Question: As im reading through 3 books about GC , ive notice some strange fact :
'CriticalFinalizerObject' :

what ???
"not find enough memory to " IMHO - the code should be already compiled... no ?
when Im writing c# code - the whole code is compiled to IL before its running... no?
but according to the text - at - he ...
Help ?
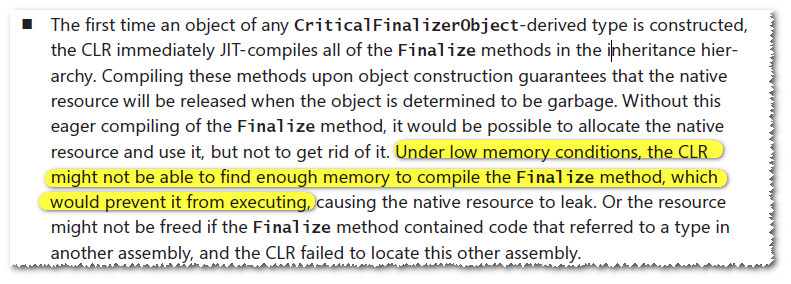
Answer: The JIT compiler only compiles methods from IL to native code at runtime the first time they are executed. As you might expect, this requires extra memory. So, normal finalizers are only compiled right before they are exeucted by the cleanup thread.
An object derived from 'CriticalFinalizerObject' has it's finalizer compiled immediately, so no extra memory is required to execute it at program shutdown. This is for objects that have their finalizer executed if at all possible (nonwithstanding a power cut or similar)